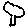
Label: tree